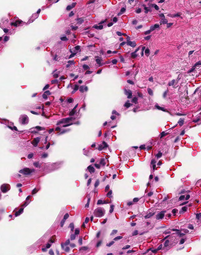
Tumor epithelial tissue: no
Tumor-associated stroma tissue: no
Normal tissue: yes